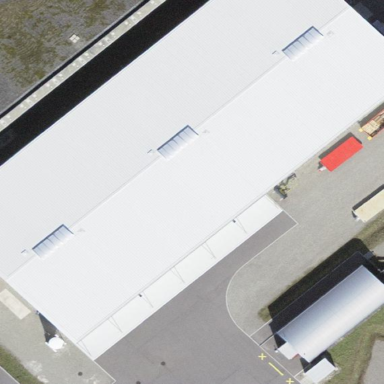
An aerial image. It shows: Industrial building.